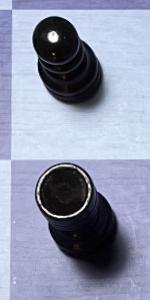
Label: Rook_Black